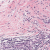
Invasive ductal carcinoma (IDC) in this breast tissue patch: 0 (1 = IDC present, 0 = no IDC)